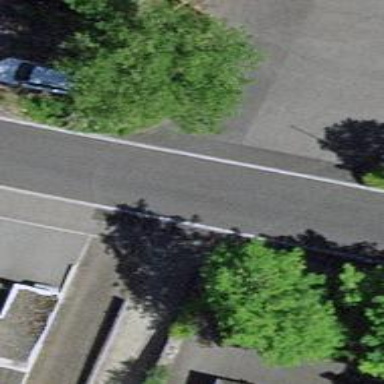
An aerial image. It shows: Residential road with asphalt surface. There is asphalt sidewalk on the right side.